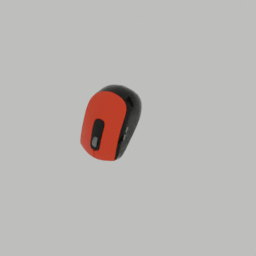
Label: electronics